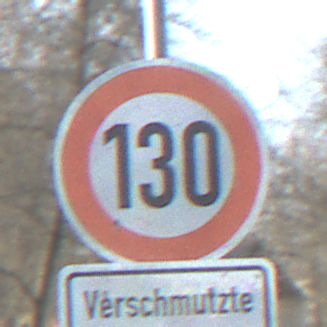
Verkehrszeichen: Geschwindigkeit130
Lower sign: HinweiseAufGefahrenDurchVerbaleAngabe4
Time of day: MorningAfternoon
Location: Outdoor (Suburban)
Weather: PartlyCloudy
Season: NotSpecified
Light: Natural